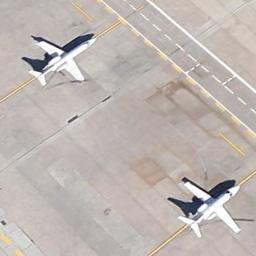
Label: airplane